Question: I am attempting to make my site responsive, I give my heading text 15px of padding however if the text stretches onto a new line the next line doesn't get the correct padding on the left side. Is it possible to make the text align?
Here is a screenshot of the text.

Here is the CSS i'm using.
'''
.article_title {
font-family: "Helvetica Neue",Helvetica,Arial,sans-serif;
line-height: 10px;
color: #666;
font-weight: bold;
padding: 15px;
}
'''
and my html element is
'''
<span class="article_title">Building Refurbishment and Modernisation</span>
'''
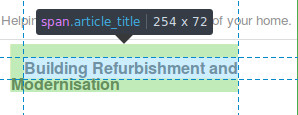
Answer: 'span' is an inline element, which means the left padding is not applied to it.
Just add the 'display: block;' to the CSS code and it should work fine.